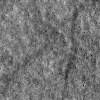
Atmospheric dust classification: not_dusty